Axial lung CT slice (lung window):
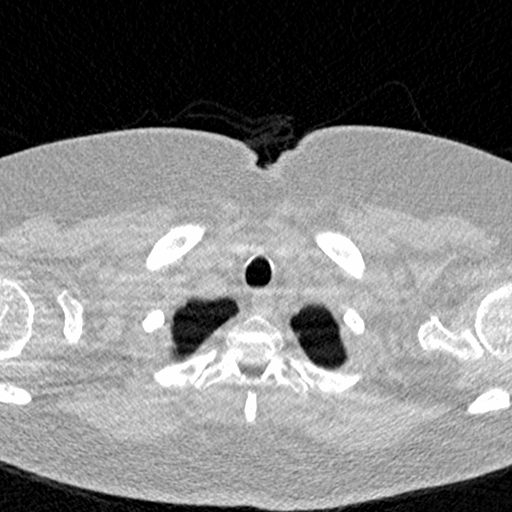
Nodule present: no